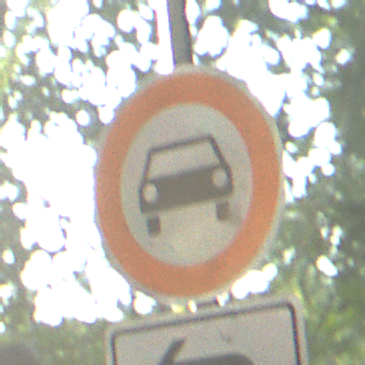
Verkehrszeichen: VerbotKraftwagen
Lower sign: RichtungsangabeDurchPfeile2
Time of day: SunriseSunset
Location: Outdoor (Suburban)
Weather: Clear
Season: NotSpecified
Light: Natural